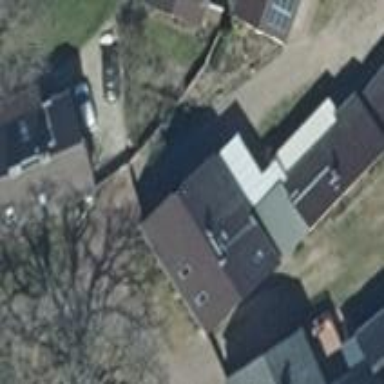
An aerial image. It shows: House with flat roof in light gray color.